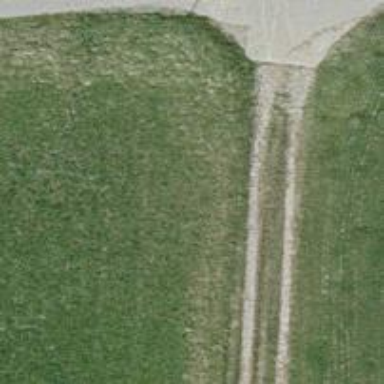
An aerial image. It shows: Dirt track with track grade of 5.